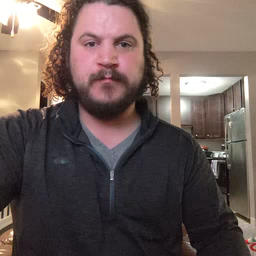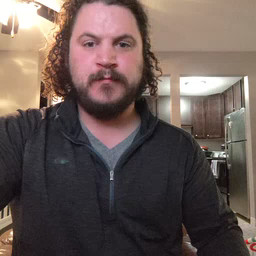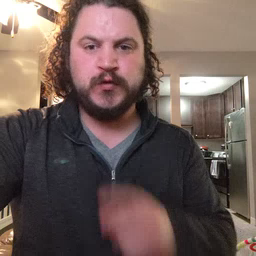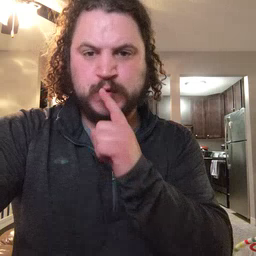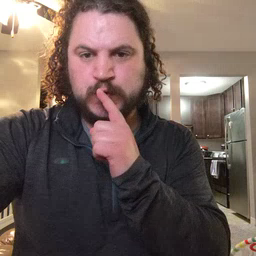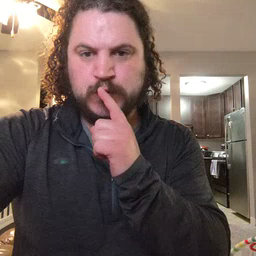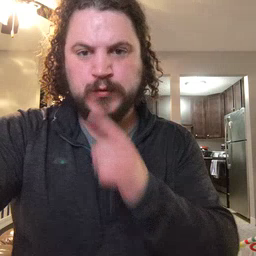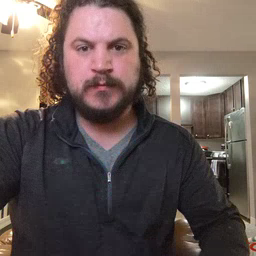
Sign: shhh